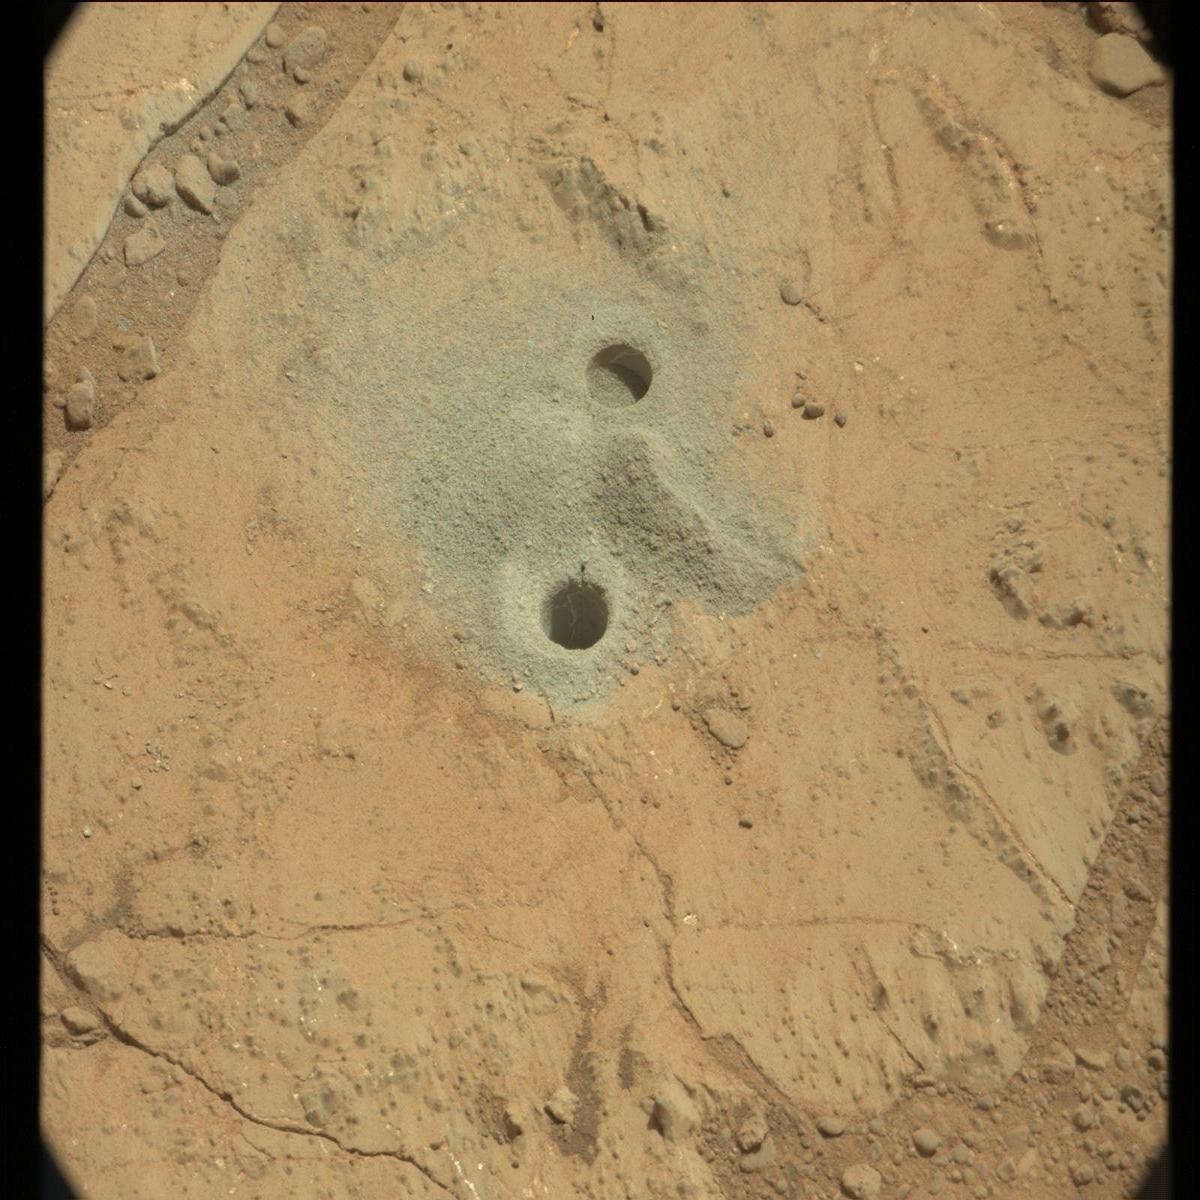
Terrain classes present: Bedrock, Rock, Sand / Soil